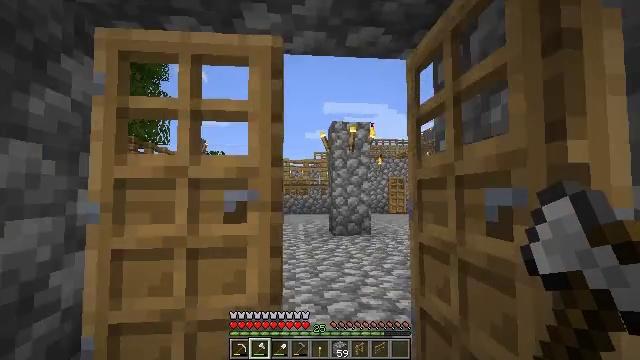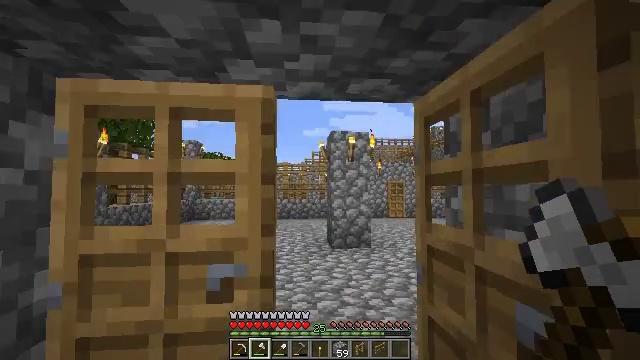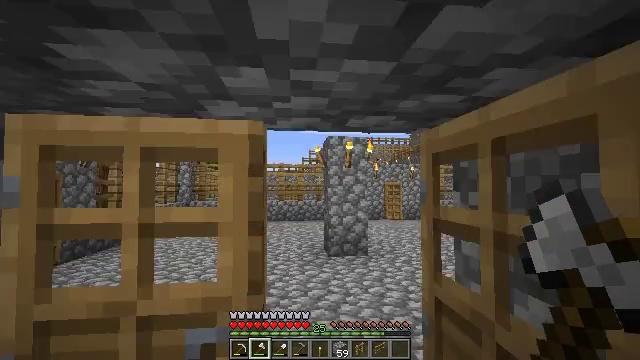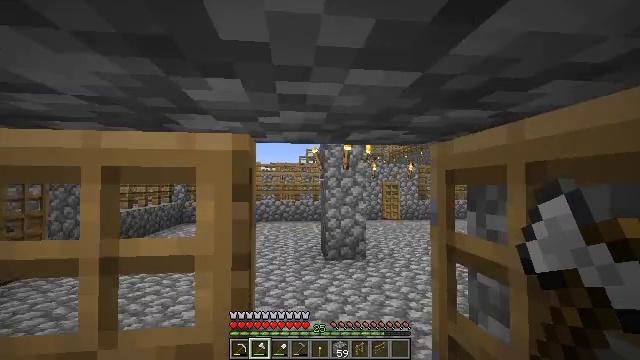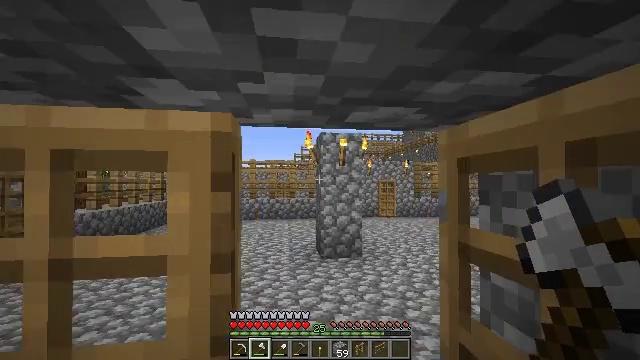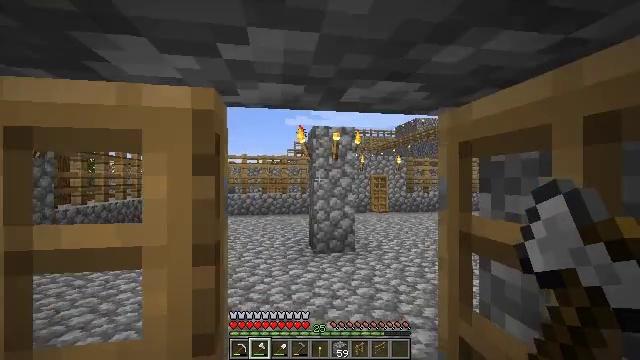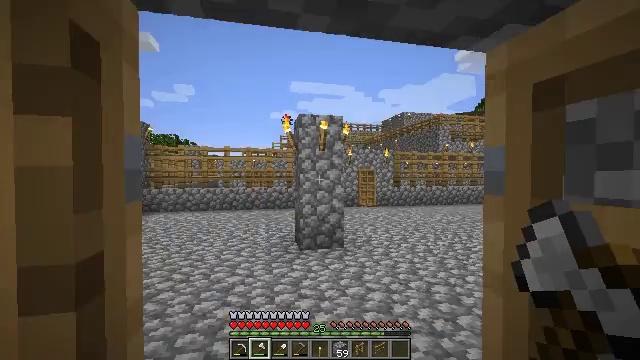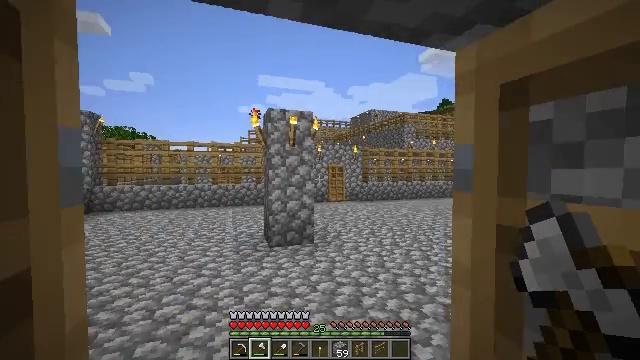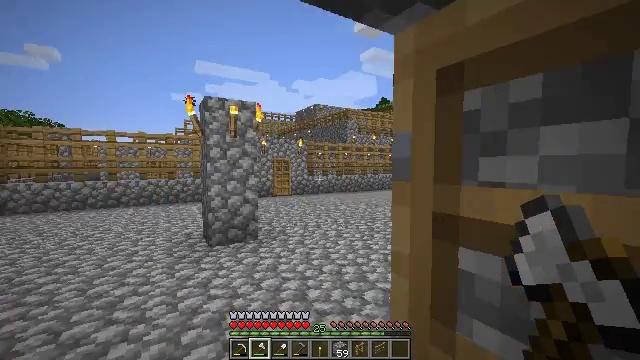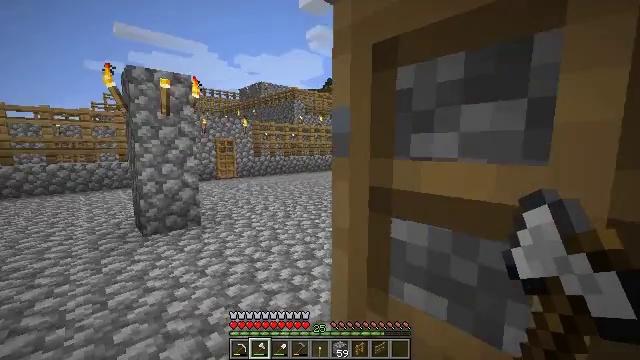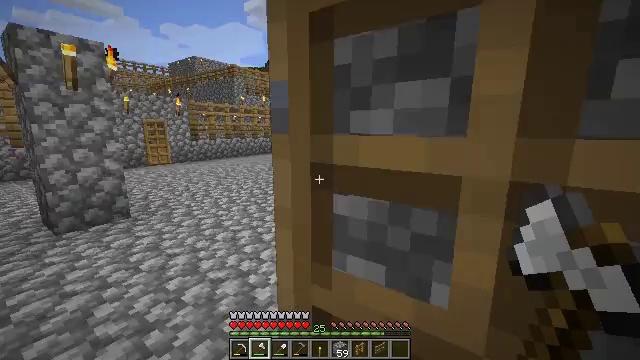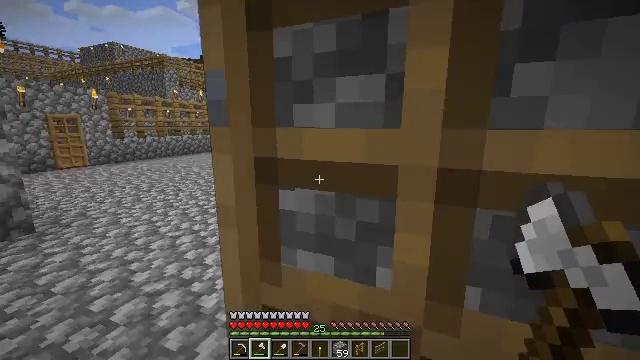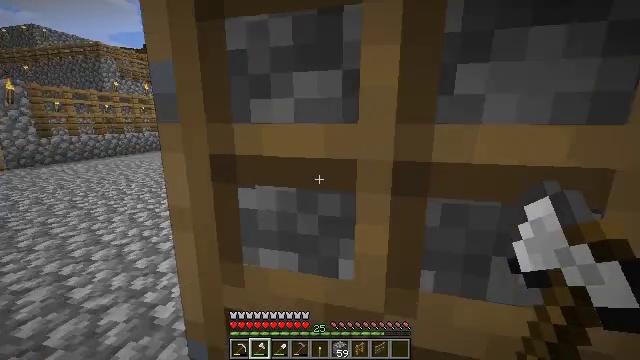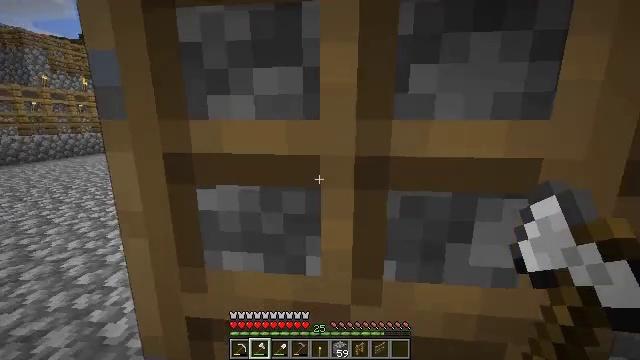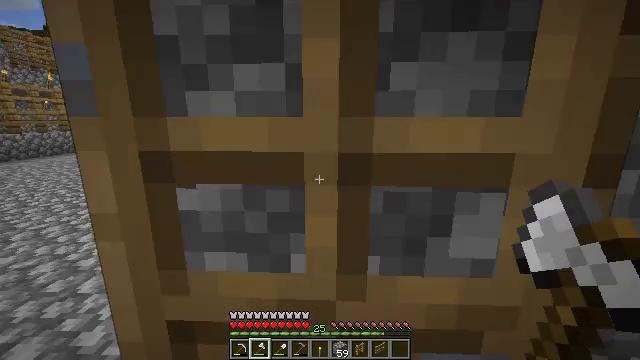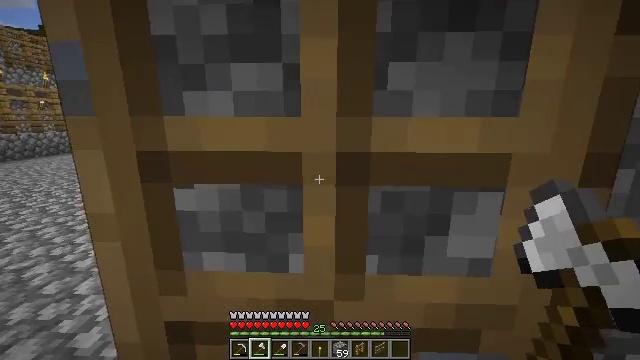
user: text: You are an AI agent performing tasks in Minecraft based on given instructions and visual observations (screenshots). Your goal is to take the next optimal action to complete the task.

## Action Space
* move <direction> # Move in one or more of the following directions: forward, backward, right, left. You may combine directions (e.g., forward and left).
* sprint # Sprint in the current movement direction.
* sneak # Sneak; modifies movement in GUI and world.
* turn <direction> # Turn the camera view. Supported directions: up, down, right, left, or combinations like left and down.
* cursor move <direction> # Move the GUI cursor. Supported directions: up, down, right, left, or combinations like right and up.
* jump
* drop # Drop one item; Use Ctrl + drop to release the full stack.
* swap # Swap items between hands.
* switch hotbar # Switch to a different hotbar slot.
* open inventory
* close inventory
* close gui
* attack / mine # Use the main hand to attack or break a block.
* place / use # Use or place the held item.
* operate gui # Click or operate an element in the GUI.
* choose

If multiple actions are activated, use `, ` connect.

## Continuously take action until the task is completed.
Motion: motion action
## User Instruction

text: Craft granite stairs using granite blocks.
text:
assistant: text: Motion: move forward
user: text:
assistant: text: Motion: move forward
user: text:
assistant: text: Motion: move forward, jump
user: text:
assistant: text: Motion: move forward, turn right, jump
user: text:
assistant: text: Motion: move forward, turn right, jump
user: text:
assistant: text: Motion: move forward, turn right
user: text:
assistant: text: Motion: move forward, turn right
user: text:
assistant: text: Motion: turn right and down
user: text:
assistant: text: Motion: turn right and down
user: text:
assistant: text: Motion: turn right and down
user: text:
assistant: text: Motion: turn right
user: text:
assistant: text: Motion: turn right
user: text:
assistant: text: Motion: turn right
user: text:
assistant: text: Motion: turn right
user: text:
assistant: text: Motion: no_op
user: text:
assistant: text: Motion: no_op
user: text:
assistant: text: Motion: use / place
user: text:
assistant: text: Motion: turn left, use / place
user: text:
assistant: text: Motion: move forward, turn left
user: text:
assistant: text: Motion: move forward, turn left
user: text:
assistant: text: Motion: move forward, turn left
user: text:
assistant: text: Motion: move forward, turn left
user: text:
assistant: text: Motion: move forward, turn left
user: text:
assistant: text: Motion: move forward, turn left
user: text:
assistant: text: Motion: move forward, turn left
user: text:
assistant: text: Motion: move forward, turn left
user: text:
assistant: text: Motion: move forward
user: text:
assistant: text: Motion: move forward
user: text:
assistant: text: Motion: move forward
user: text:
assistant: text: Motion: no_op